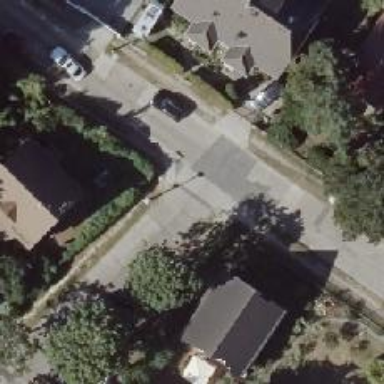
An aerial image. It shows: Residential road with concrete surface.